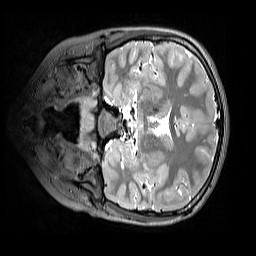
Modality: T2w
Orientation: coronal
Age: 10
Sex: female
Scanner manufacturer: siemens
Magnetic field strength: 3 T
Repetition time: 3.2 s
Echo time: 0.408 s